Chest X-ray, AP view. Patient: 73 years old, sex F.
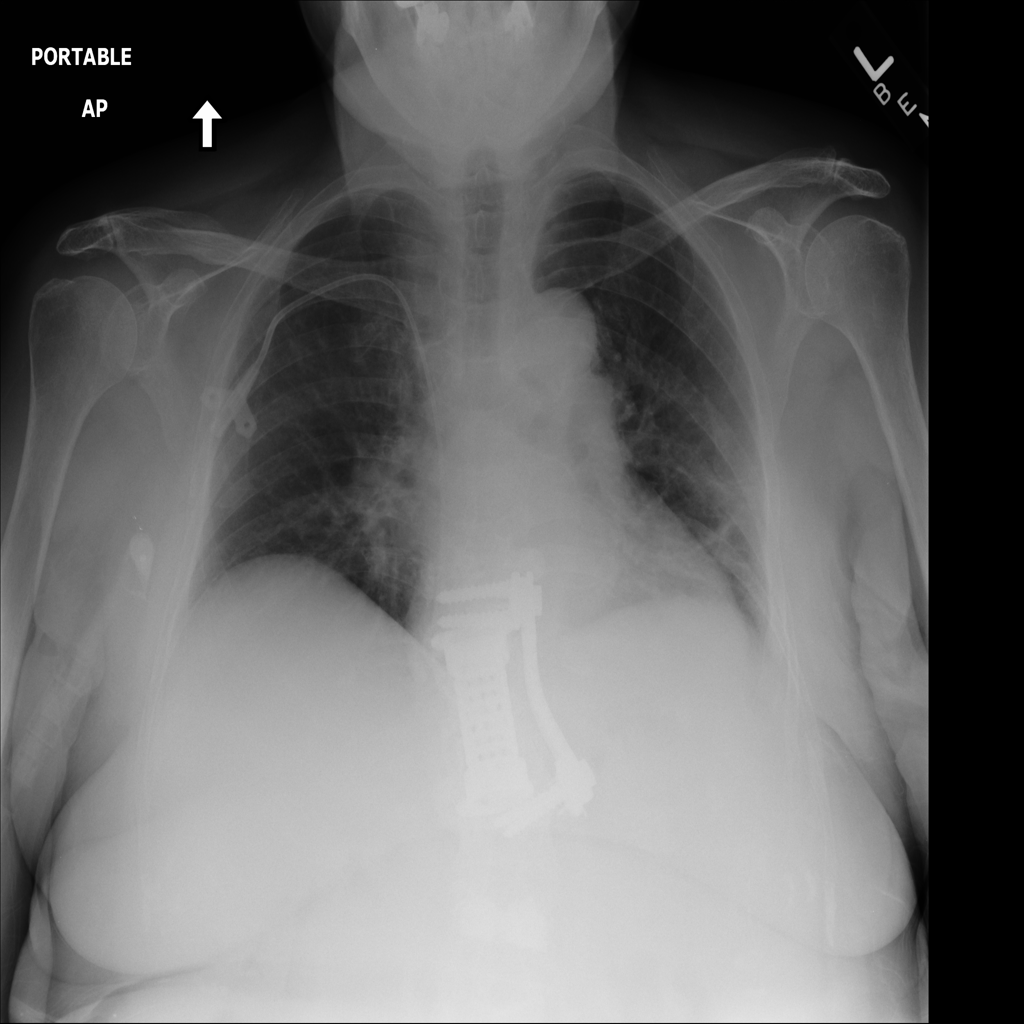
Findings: Fibrosis